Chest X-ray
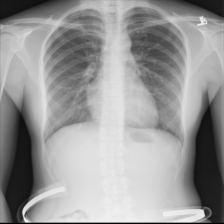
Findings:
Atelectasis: negative
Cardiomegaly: negative
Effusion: negative
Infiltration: negative
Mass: negative
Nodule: negative
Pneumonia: negative
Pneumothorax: negative
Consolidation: negative
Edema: negative
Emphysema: negative
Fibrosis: negative
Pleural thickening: negative
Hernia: negative